Interaction volume radius: 5 \u00c5
Interaction volume height: 20 \u00c5
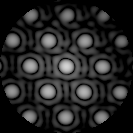
Disorder parameter: 0.07679